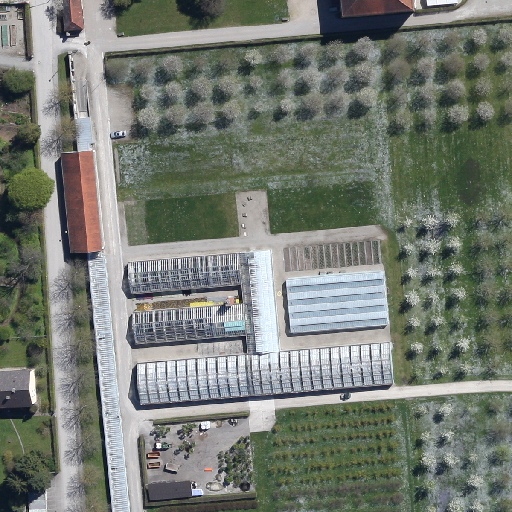
Referring expression: paved road